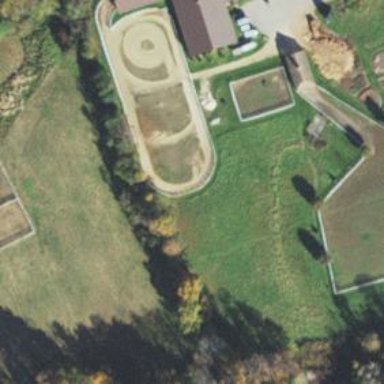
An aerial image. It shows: Bridleway track designated for equestrian sport and leisure land.